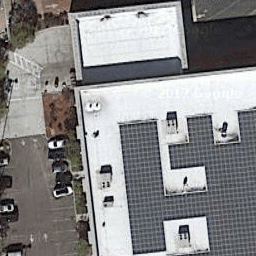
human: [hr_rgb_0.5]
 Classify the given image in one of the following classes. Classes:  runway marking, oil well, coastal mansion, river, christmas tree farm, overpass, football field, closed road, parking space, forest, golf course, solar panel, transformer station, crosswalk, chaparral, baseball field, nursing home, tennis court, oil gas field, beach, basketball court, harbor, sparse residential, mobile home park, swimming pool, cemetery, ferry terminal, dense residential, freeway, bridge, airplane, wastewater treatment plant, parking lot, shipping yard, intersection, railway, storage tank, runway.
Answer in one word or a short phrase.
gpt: solar panel